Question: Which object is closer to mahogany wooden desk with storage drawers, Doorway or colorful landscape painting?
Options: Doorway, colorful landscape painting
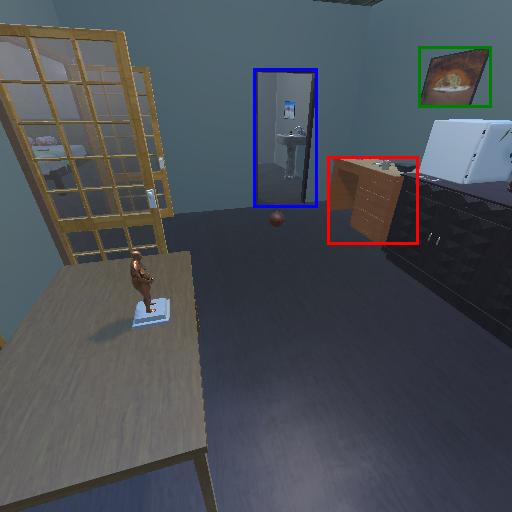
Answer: Doorway